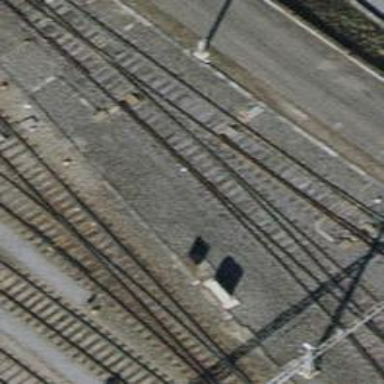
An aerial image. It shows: Railway yard with one track. The railway is electrified with contact line.